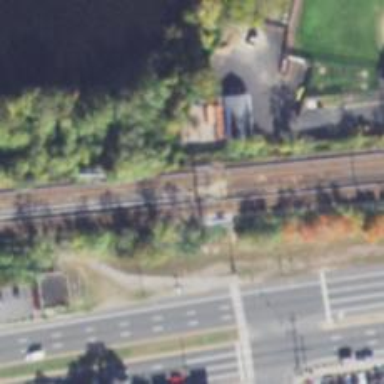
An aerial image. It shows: Electrified rail siding.